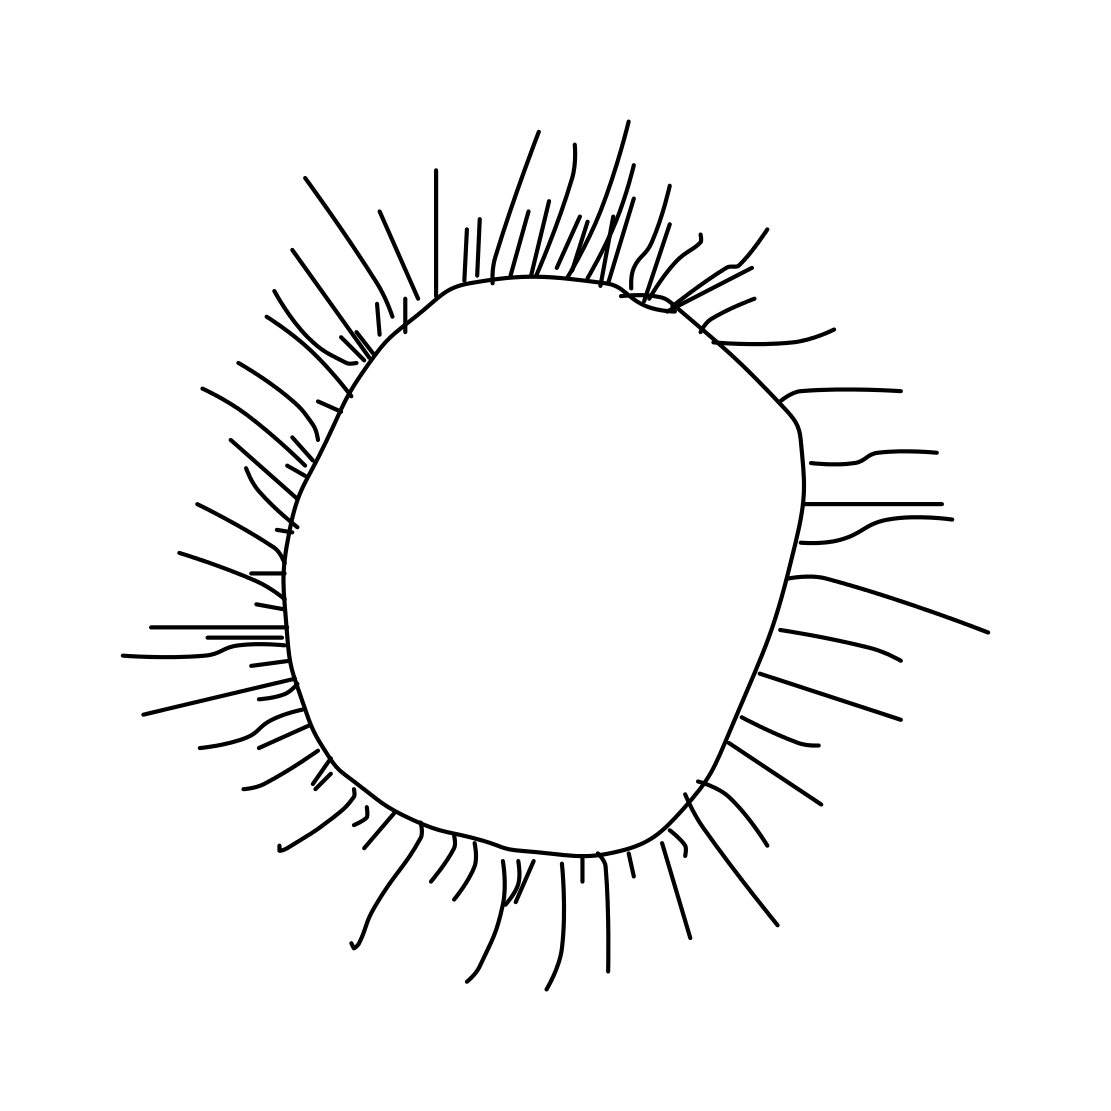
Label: sun